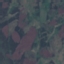
Label: HerbaceousVegetation